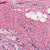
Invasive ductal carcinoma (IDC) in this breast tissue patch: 1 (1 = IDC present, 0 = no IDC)